Question: This is from London App Brewery completed Flutter project "BMI Calculator": <URL>
I'm not sure if caused by my outdated android phone or the android screen is too small, but I'm getting 'Bottom Overflow Pixels' For example, the top two cards have an error message of 'Bottom Overflow by 19 Pixels', the center card has an error of 'Bottom Overflowed by 60 pixels', and bottom two cards have an error of 'Bottom Overflowed by 56 pixels'.
Additionally, if I rotate my phone to 90 degrees, the card image size decreases dramatically, as you can see from the second image.
Please help me fix this.
Thank you

'''
class _InputPageState extends State<InputPage {
@override
Widget build(BuildContext context) {
return Scaffold(
resizeToAvoidBottomPadding: false,
appBar: AppBar(
title: Text('BMI CALCULATOR'),
),
body: Column(
children: <Widget[
Expanded(
child: Row(
children: <Widget[
Expanded(
child: ReusableCard(
colour: colorCode,
cardChild: Column(
mainAxisAlignment: MainAxisAlignment.center,
children: <Widget[
Icon(
FontAwesomeIcons.mars,
size: 20.0,
),
SizedBox(
height: 5.0,
),
Text(
'MALE',
style: TextStyle(
fontSize: 10.0,
color: Color(0xFF8D8E98),
),
)
],
),
),
)]),),
]));
}
}
'''
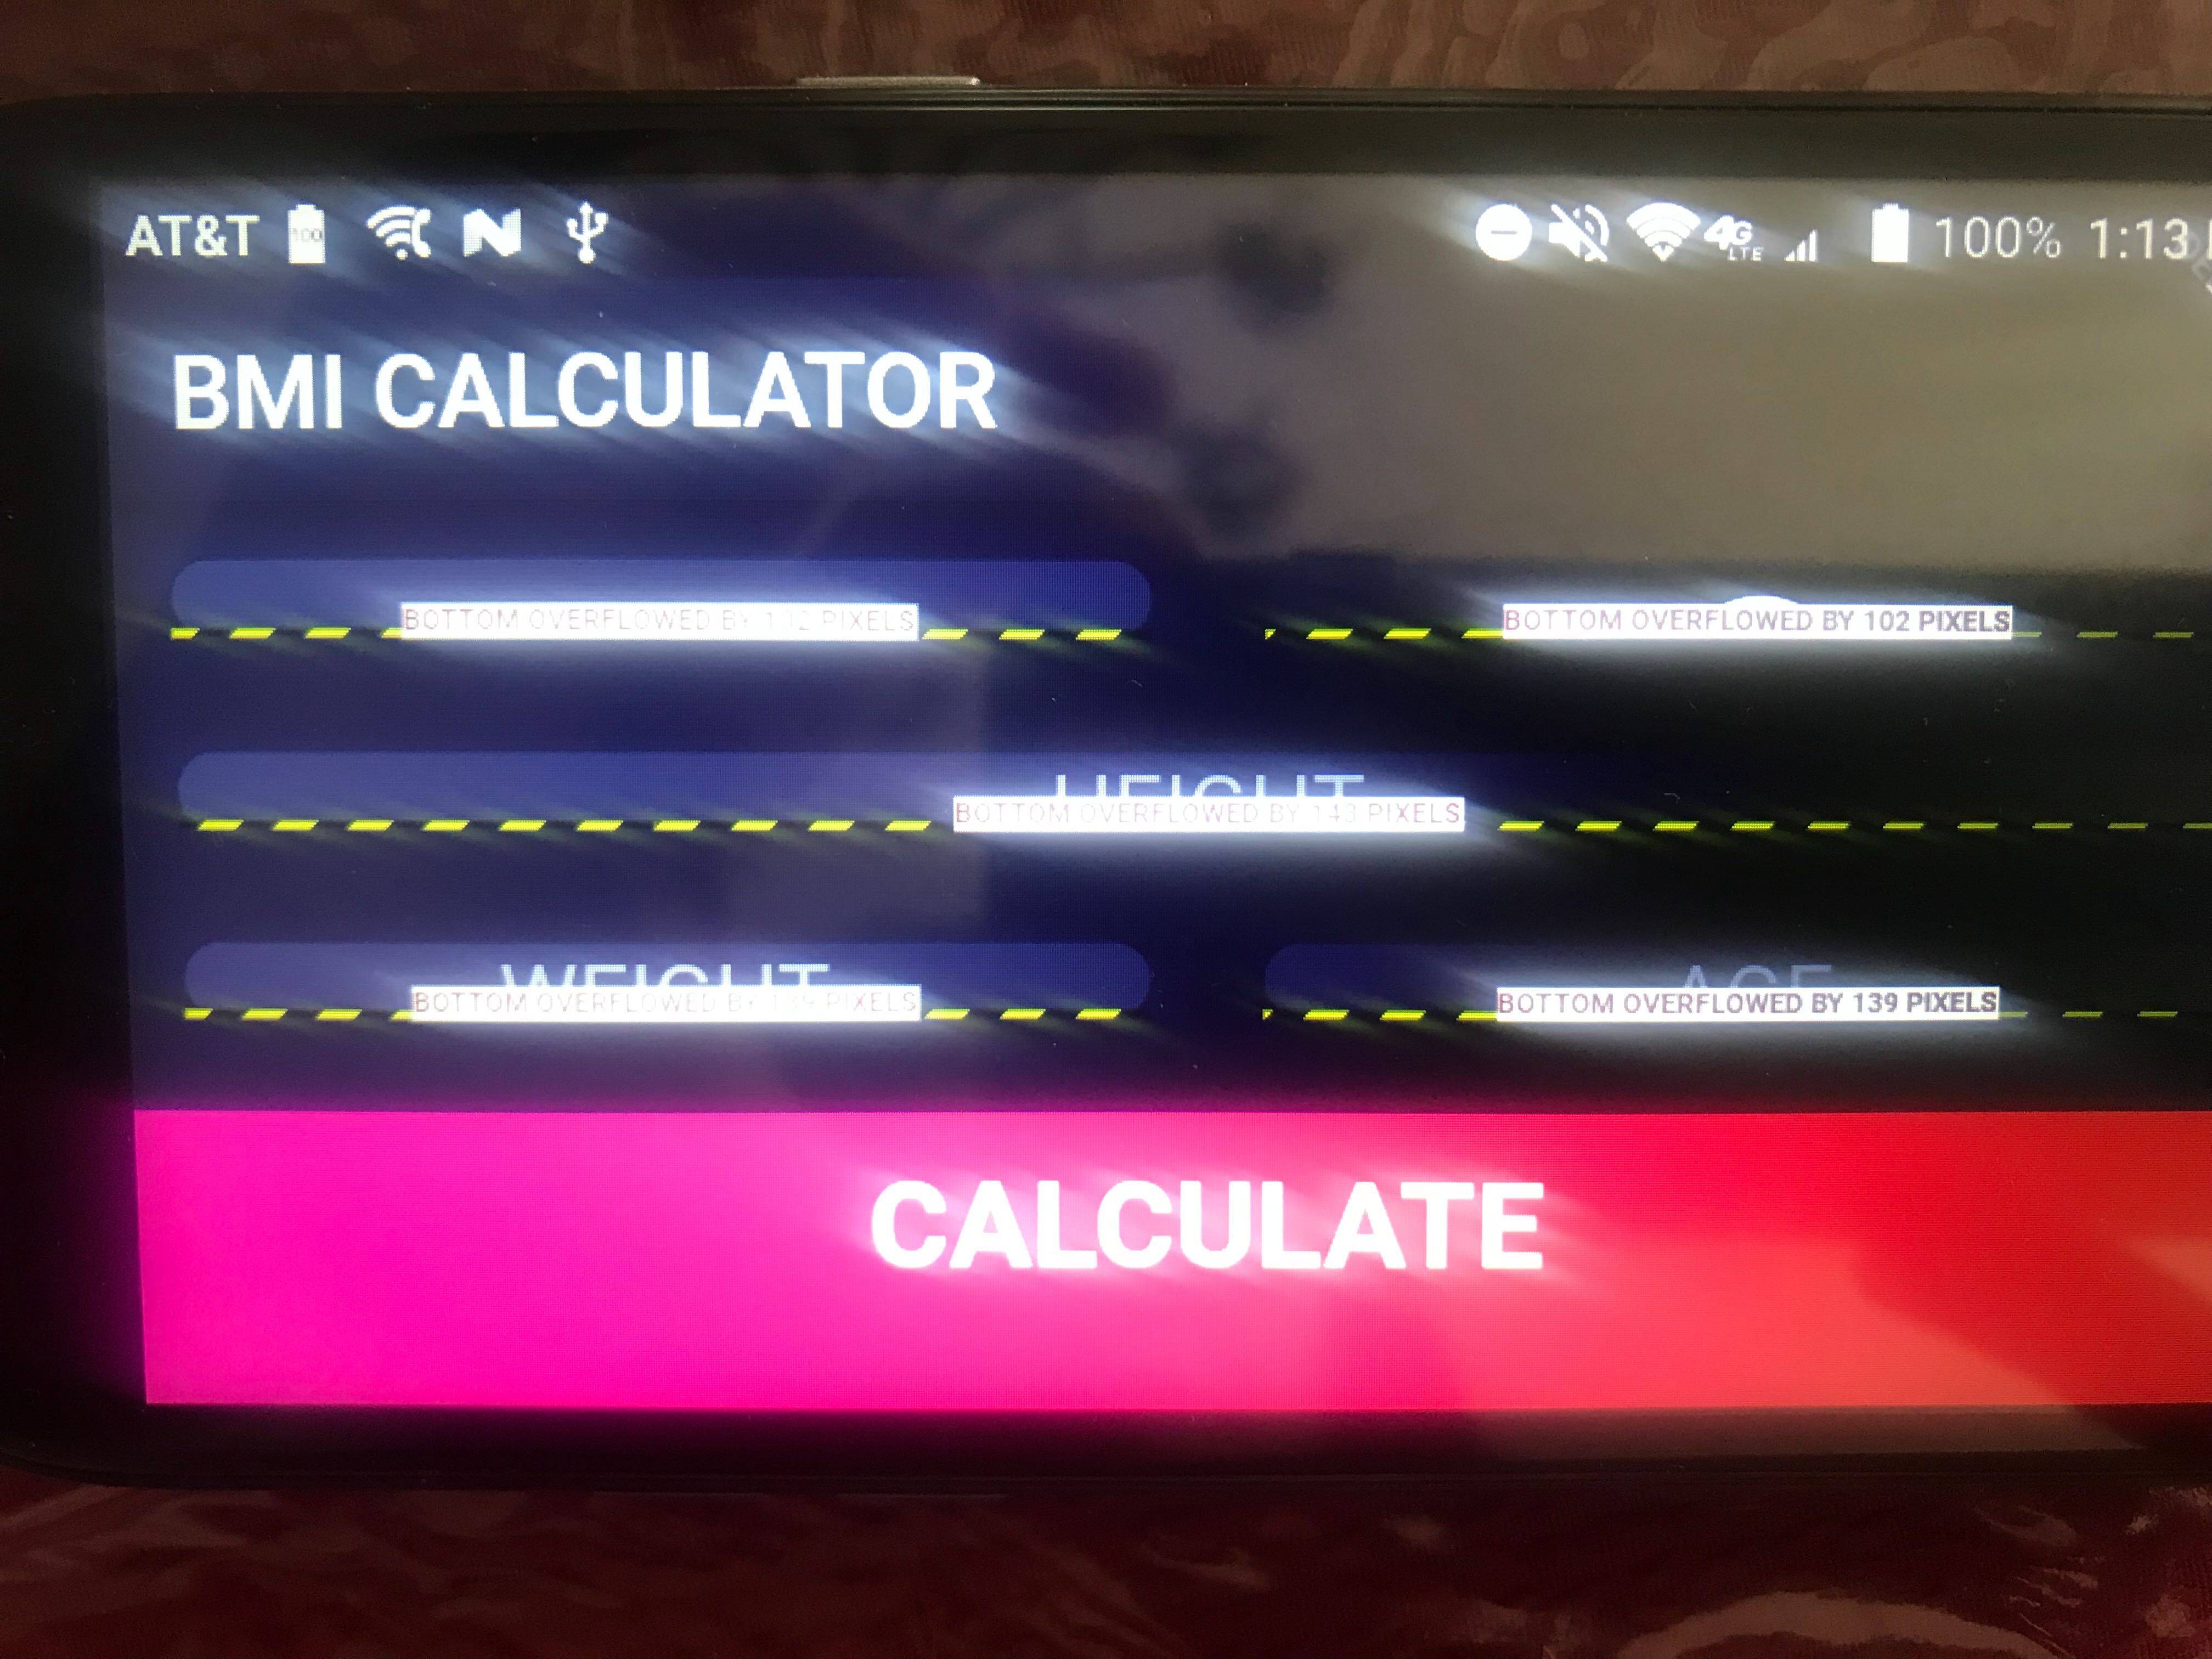
Answer: This is happening because your UI takes up too much space for your phone! You have two options to solve this.
Either you wrap your overflowing widgets in a scrolling widget, like 'SingleChildScrollView', this will let you scroll the Widget if it is too large.
Or you calculate the size of the widget based on device size. You can do that by using the 'MediaQuery' class:
'MediaQuery.of(context).size.height' Can be used to get device height for instance.
Have a look at this article if you want to go down that path. <URL>
Of course you could also just reduce the size of your Widgets so it fits on your device. Thats fine for Tutorial purposes, but if you actually want to publish an App, go with the 'MediaQuery'approach.
Good luck!